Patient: sex F, age 44
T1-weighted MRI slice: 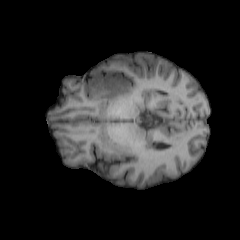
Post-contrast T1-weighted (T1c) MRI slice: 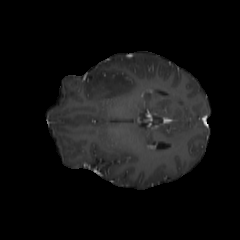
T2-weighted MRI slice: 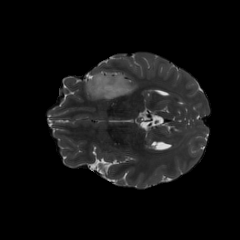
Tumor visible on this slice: yes
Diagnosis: Oligodendroglioma, IDH-mutant, 1p/19q-codeleted
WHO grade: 2